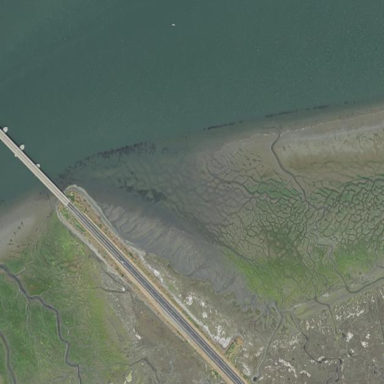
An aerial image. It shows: Tidal wetland area known as tidal flat.